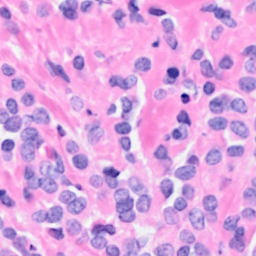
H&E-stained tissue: Breast